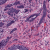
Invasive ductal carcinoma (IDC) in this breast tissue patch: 1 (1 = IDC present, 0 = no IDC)